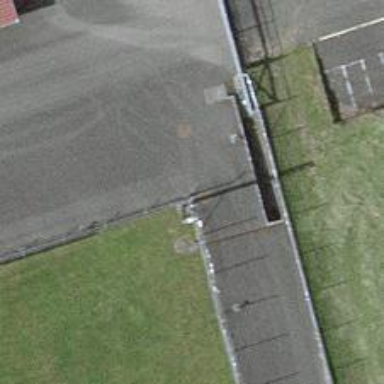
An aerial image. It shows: Fence is in the image.